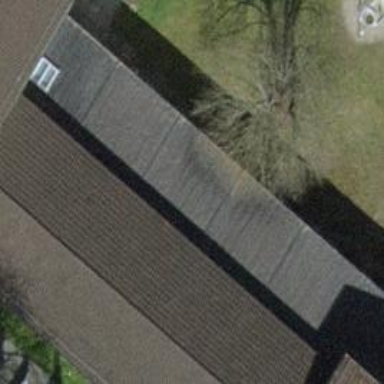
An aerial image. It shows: Building part with flat roof.